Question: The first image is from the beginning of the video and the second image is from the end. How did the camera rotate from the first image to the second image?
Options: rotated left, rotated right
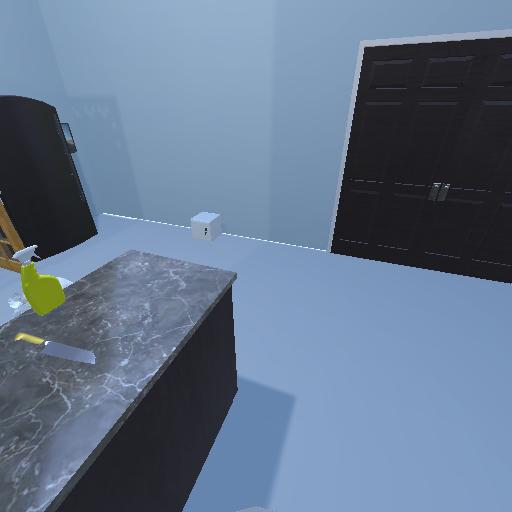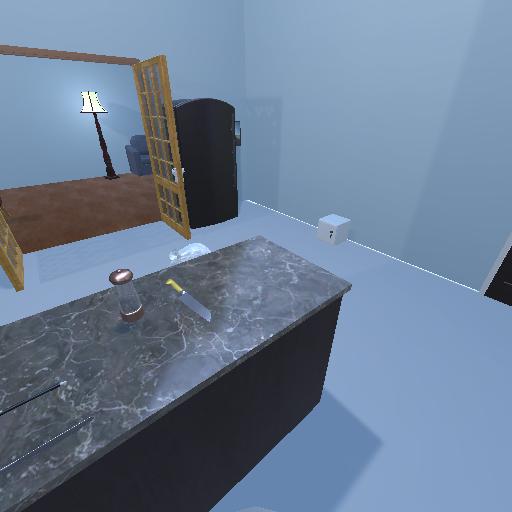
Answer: rotated left